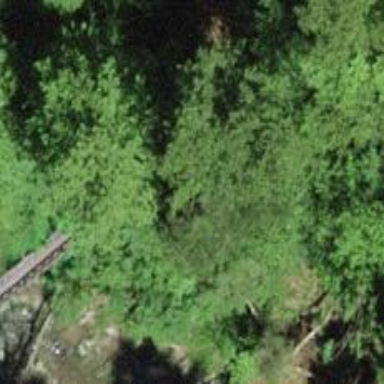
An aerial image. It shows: Path leading to bridge.